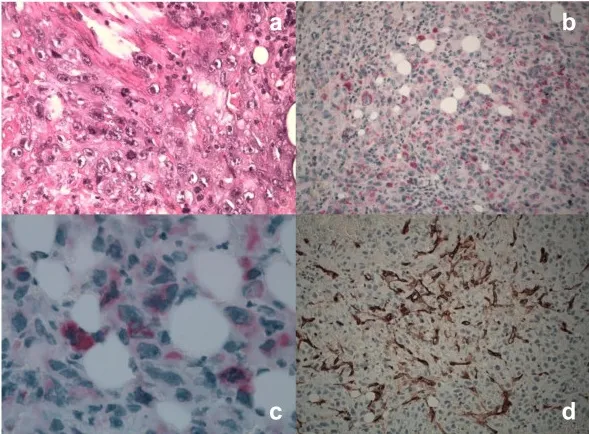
Histological and immunohistochemical profile of PECs. Tumor cells showed severe atypia, cytological pleomorphism, high mitotic activity and atypical mitotic figures (Hematoxylin-Eosin, x40)(a). Both epithelioid and spindle cells were diffusely positive for HMB-45 (x200)(b) and Melan-A (x63)(c) antigens in the cytoplasm. The prominent capillary network, but not tumor cells, showed CD34 positive staining (x40)(d).
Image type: pathology (immunostaining)